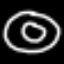
Label: donut